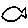
Label: fish